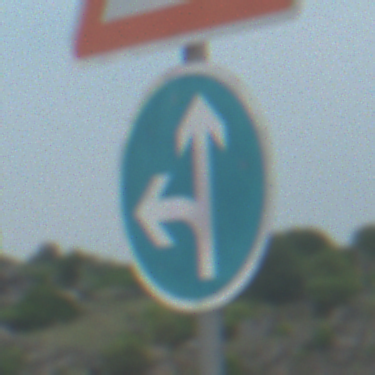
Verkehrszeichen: VorgeschriebeneFahrtrichtungGeradeausOderLinks
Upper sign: Lichtzeichenanlage
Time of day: MorningAfternoon
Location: Outdoor (Nature)
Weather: PartlyCloudy
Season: NotSpecified
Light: Natural